Question: This is what the URL returns:

And this is what I'm trying to do but it returns nothing:
Kendo UI Test
'''
<script type="text/javascript">
$(document).ready(function()
{
var retrievedData = new kendo.data.DataSource({
transport: {
read: {
url: "http://...",
dataType: "json"
}
}
});
$("#grid").kendoGrid({
dataSource: retrievedData,
columns: [{
field: "id",
title: "ID",
width: 150
}, {
field: "NotificationType",
title: "NotificationType",
width: 150
}]
});
});
</script>
</body>
'''
The URL is a local host and I've tried using "json" and "jsonp" as the dataType.
Am I missing anything? No data is being returned.
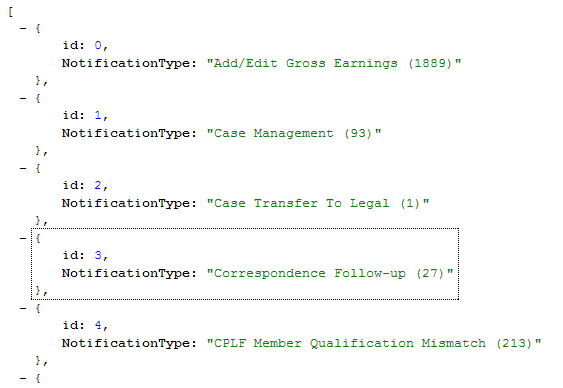
Answer: I found out the issue.
The issue was that I was running on IIS express. I unchecked "Use IIS Express" under the Web Tab of the configurations settings and it worked.
This is what the final code looks like now:
'''
<!DOCTYPE html>
<html xmlns="http://www.w3.org/1999/xhtml">
<head>
<title>Kendo UI Test</title>
<link href="styles/kendo.common.min.css" rel="stylesheet" type="text/css"/>
<link href="styles/kendo.default.min.css" rel="stylesheet" type="text/css"/>
<script src="js/jquery.min.js"> </script>
<script src="js/kendo.web.min.js"> </script>
</head>
<body>
<div id="grid"></div>
<script type="text/javascript">
var retrievedData = new kendo.data.DataSource({
transport: {
read: {
url: "http://localhost/..."
}
}
});
$("#grid").kendoGrid({
dataSource: retrievedData,
columns: [{
field: "id",
title: "ID",
width: 150
}, {
field: "NotificationType",
title: "NotificationType",
width: 150
}]
});
</script>
</body>
</html>
'''